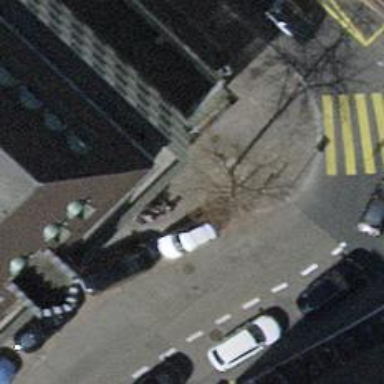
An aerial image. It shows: Bicycle parking area with stands.